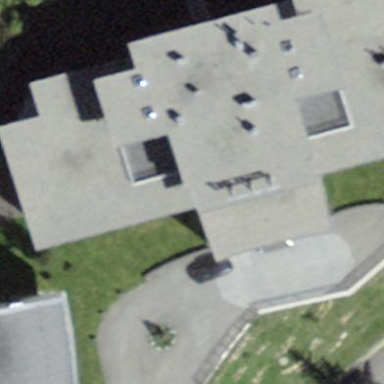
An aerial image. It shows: Building with flat roof.